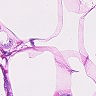
Metastatic tissue present: no